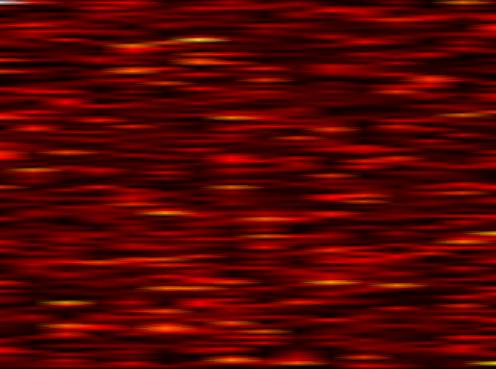
Label: FBMC